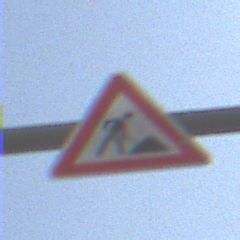
Verkehrszeichen: Arbeitsstelle
Umgebung: Outdoor, RoadRail
Tageszeit: Midday
Wetter: PartlyCloudy
Licht: Natural
Jahreszeit: NotSpecified
Kontrast: HighContrast